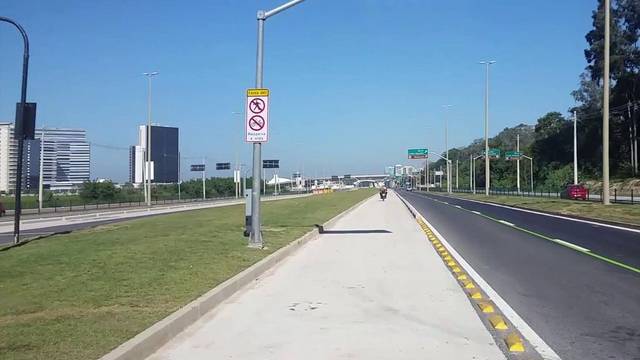
Region: Brazil
Coordinates: -22.967, -43.398